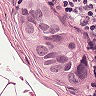
Metastatic tissue present: yes